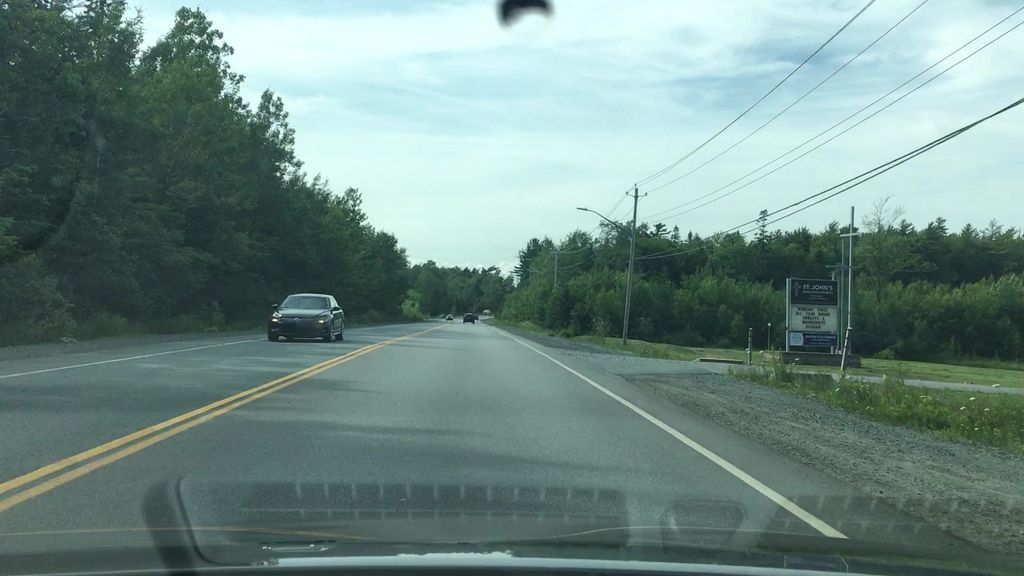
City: halifax